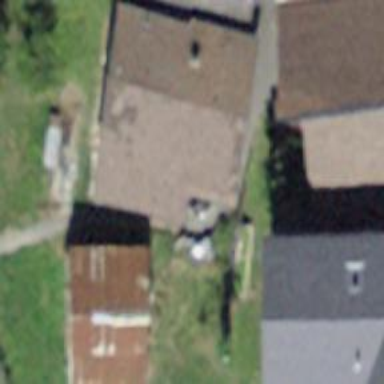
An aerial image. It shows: Simple and straightforward house.